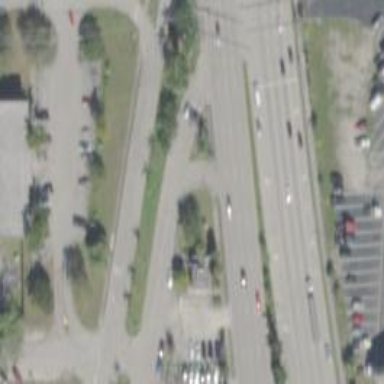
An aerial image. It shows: Primary link highway.